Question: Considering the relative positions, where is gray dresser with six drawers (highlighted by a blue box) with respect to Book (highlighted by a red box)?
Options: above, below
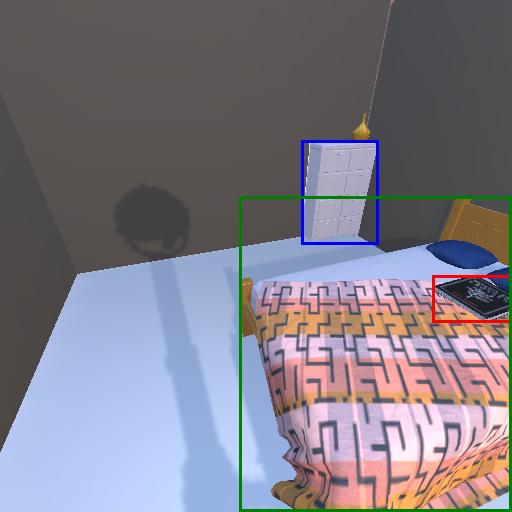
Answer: above